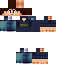
A male human skin with medium skin, wearing brown long hair dressed in a blue tshirt and blue pants, featuring a closed mouth.